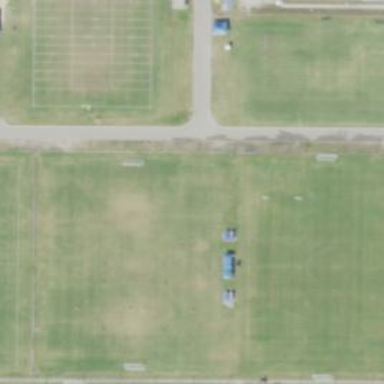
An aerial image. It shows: Soccer pitch designated for leisure and sports activities.